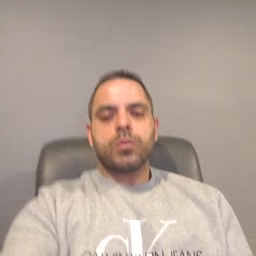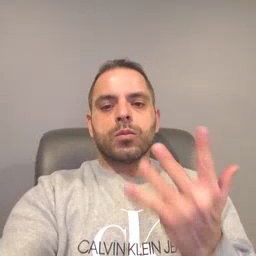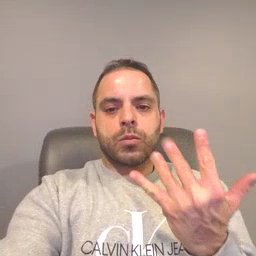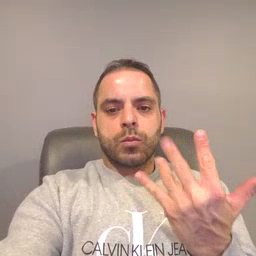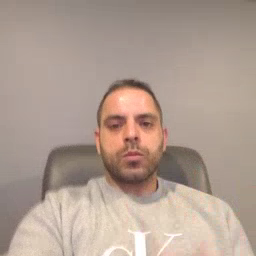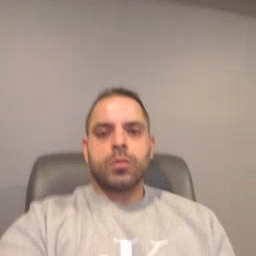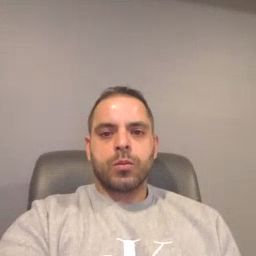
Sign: wait